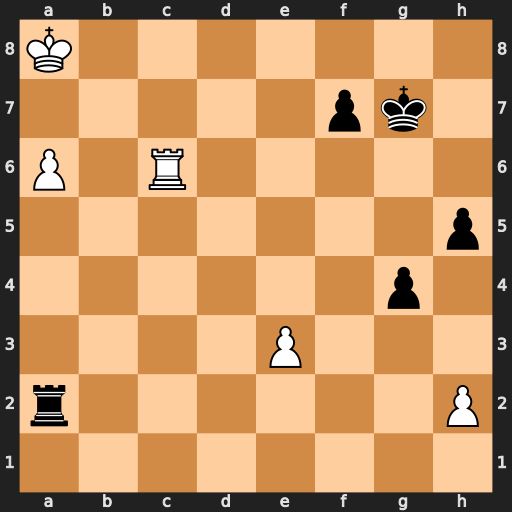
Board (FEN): K7/5pk1/P1R5/7p/6p1/4P3/r6P/8
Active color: w
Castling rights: -
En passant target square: -
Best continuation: Kb7 Rb2+ Rb6